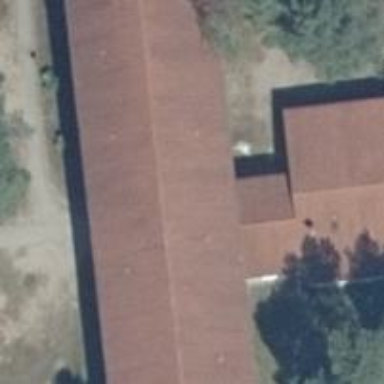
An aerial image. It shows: Hotel with gabled roof made of roof tiles.